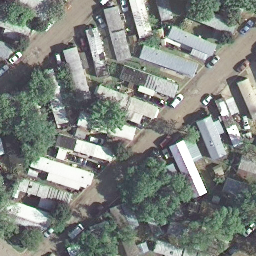
Label: residential